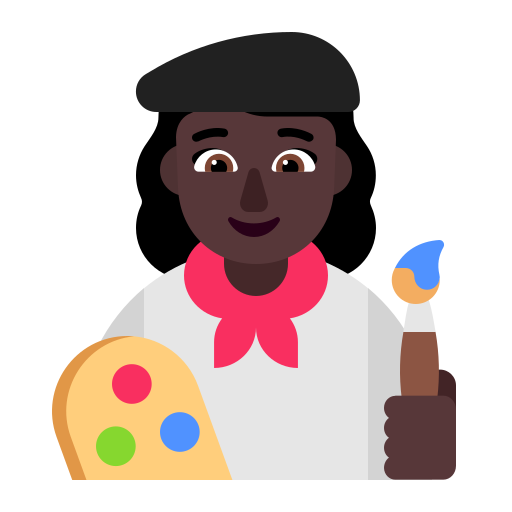
woman artist flat dark